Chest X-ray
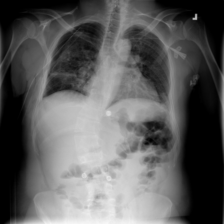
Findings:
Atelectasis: negative
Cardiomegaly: negative
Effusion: negative
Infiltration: positive
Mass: negative
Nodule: negative
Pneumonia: negative
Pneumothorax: positive
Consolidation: negative
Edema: negative
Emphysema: negative
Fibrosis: negative
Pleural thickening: negative
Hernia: negative